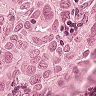
Metastatic tissue present: yes